Question: This is my xml code (i followed this <URL>:
'''
<RelativeLayout xmlns:android="http://schemas.android.com/apk/res/android"
xmlns:tools="http://schemas.android.com/tools"
android:layout_width="match_parent"
android:layout_height="match_parent" >
<WebView
android:id="@+id/webChapter"
android:layout_width="match_parent"
android:layout_height="wrap_content"
android:layout_alignParentTop="true"/>
<LinearLayout
android:layout_width="match_parent"
android:layout_height="wrap_content"
android:gravity="center_horizontal"
android:layout_below="@+id/webChapter"
android:layout_alignParentBottom="true">
<Button
android:id="@+id/btnMenu"
android:layout_width="wrap_content"
android:layout_height="wrap_content"
android:text="Back To Menu" />
<Button
android:id="@+id/btnNavi"
android:layout_width="wrap_content"
android:layout_height="wrap_content"
android:text="Example" />
<Button
android:id="@+id/btnQuestion"
android:layout_width="wrap_content"
android:layout_height="wrap_content"
android:text="Quiz" />
</LinearLayout>
'''
And this is the graphical one :

My buttons are not displayed when my webview become too tall. What should i do? Thanks :D
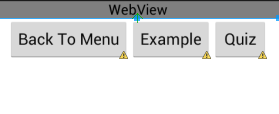
Answer: Try the following:
'''
<RelativeLayout xmlns:android="http://schemas.android.com/apk/res/android"
xmlns:tools="http://schemas.android.com/tools"
android:layout_width="match_parent"
android:layout_height="match_parent" >
<WebView
android:id="@+id/webChapter"
android:layout_width="match_parent"
android:layout_height="wrap_content"
android:layout_alignParentTop="true"
android:layout_above="@+id/linearlayout"/>
<LinearLayout
android:id="@+id/linearlayout"
android:layout_width="match_parent"
android:layout_height="wrap_content"
android:gravity="center_horizontal"
android:layout_alignParentBottom="true">
<Button
android:id="@+id/btnMenu"
android:layout_width="wrap_content"
android:layout_height="wrap_content"
android:text="Back To Menu" />
<Button
android:id="@+id/btnNavi"
android:layout_width="wrap_content"
android:layout_height="wrap_content"
android:text="Example" />
<Button
android:id="@+id/btnQuestion"
android:layout_width="wrap_content"
android:layout_height="wrap_content"
android:text="Quiz" />
</LinearLayout>
'''
Hope this will help you